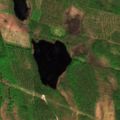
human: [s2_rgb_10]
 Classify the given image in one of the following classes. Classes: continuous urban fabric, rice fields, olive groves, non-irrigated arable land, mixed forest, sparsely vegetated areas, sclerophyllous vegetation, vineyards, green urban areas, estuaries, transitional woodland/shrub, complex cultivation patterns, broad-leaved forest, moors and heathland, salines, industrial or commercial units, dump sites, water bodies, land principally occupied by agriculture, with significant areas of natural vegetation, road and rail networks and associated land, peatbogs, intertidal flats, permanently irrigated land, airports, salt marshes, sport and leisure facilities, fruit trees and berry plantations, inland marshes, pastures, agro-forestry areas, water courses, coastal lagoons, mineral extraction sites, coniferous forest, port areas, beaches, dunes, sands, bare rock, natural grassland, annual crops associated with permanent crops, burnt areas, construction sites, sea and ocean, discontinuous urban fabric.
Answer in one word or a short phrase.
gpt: mixed forest